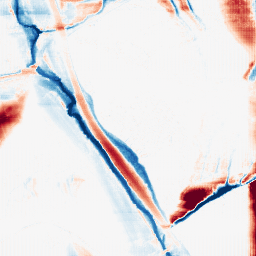
Category: morphological
Decomposition family: morphological_ellipse
Decomposition parameters: operation: average
width: 5
height: 50
Upsampling method: fft_zeropad
Upsampling parameters: scale: 8
Upsampling scale: 8